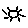
Label: sun